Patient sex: M
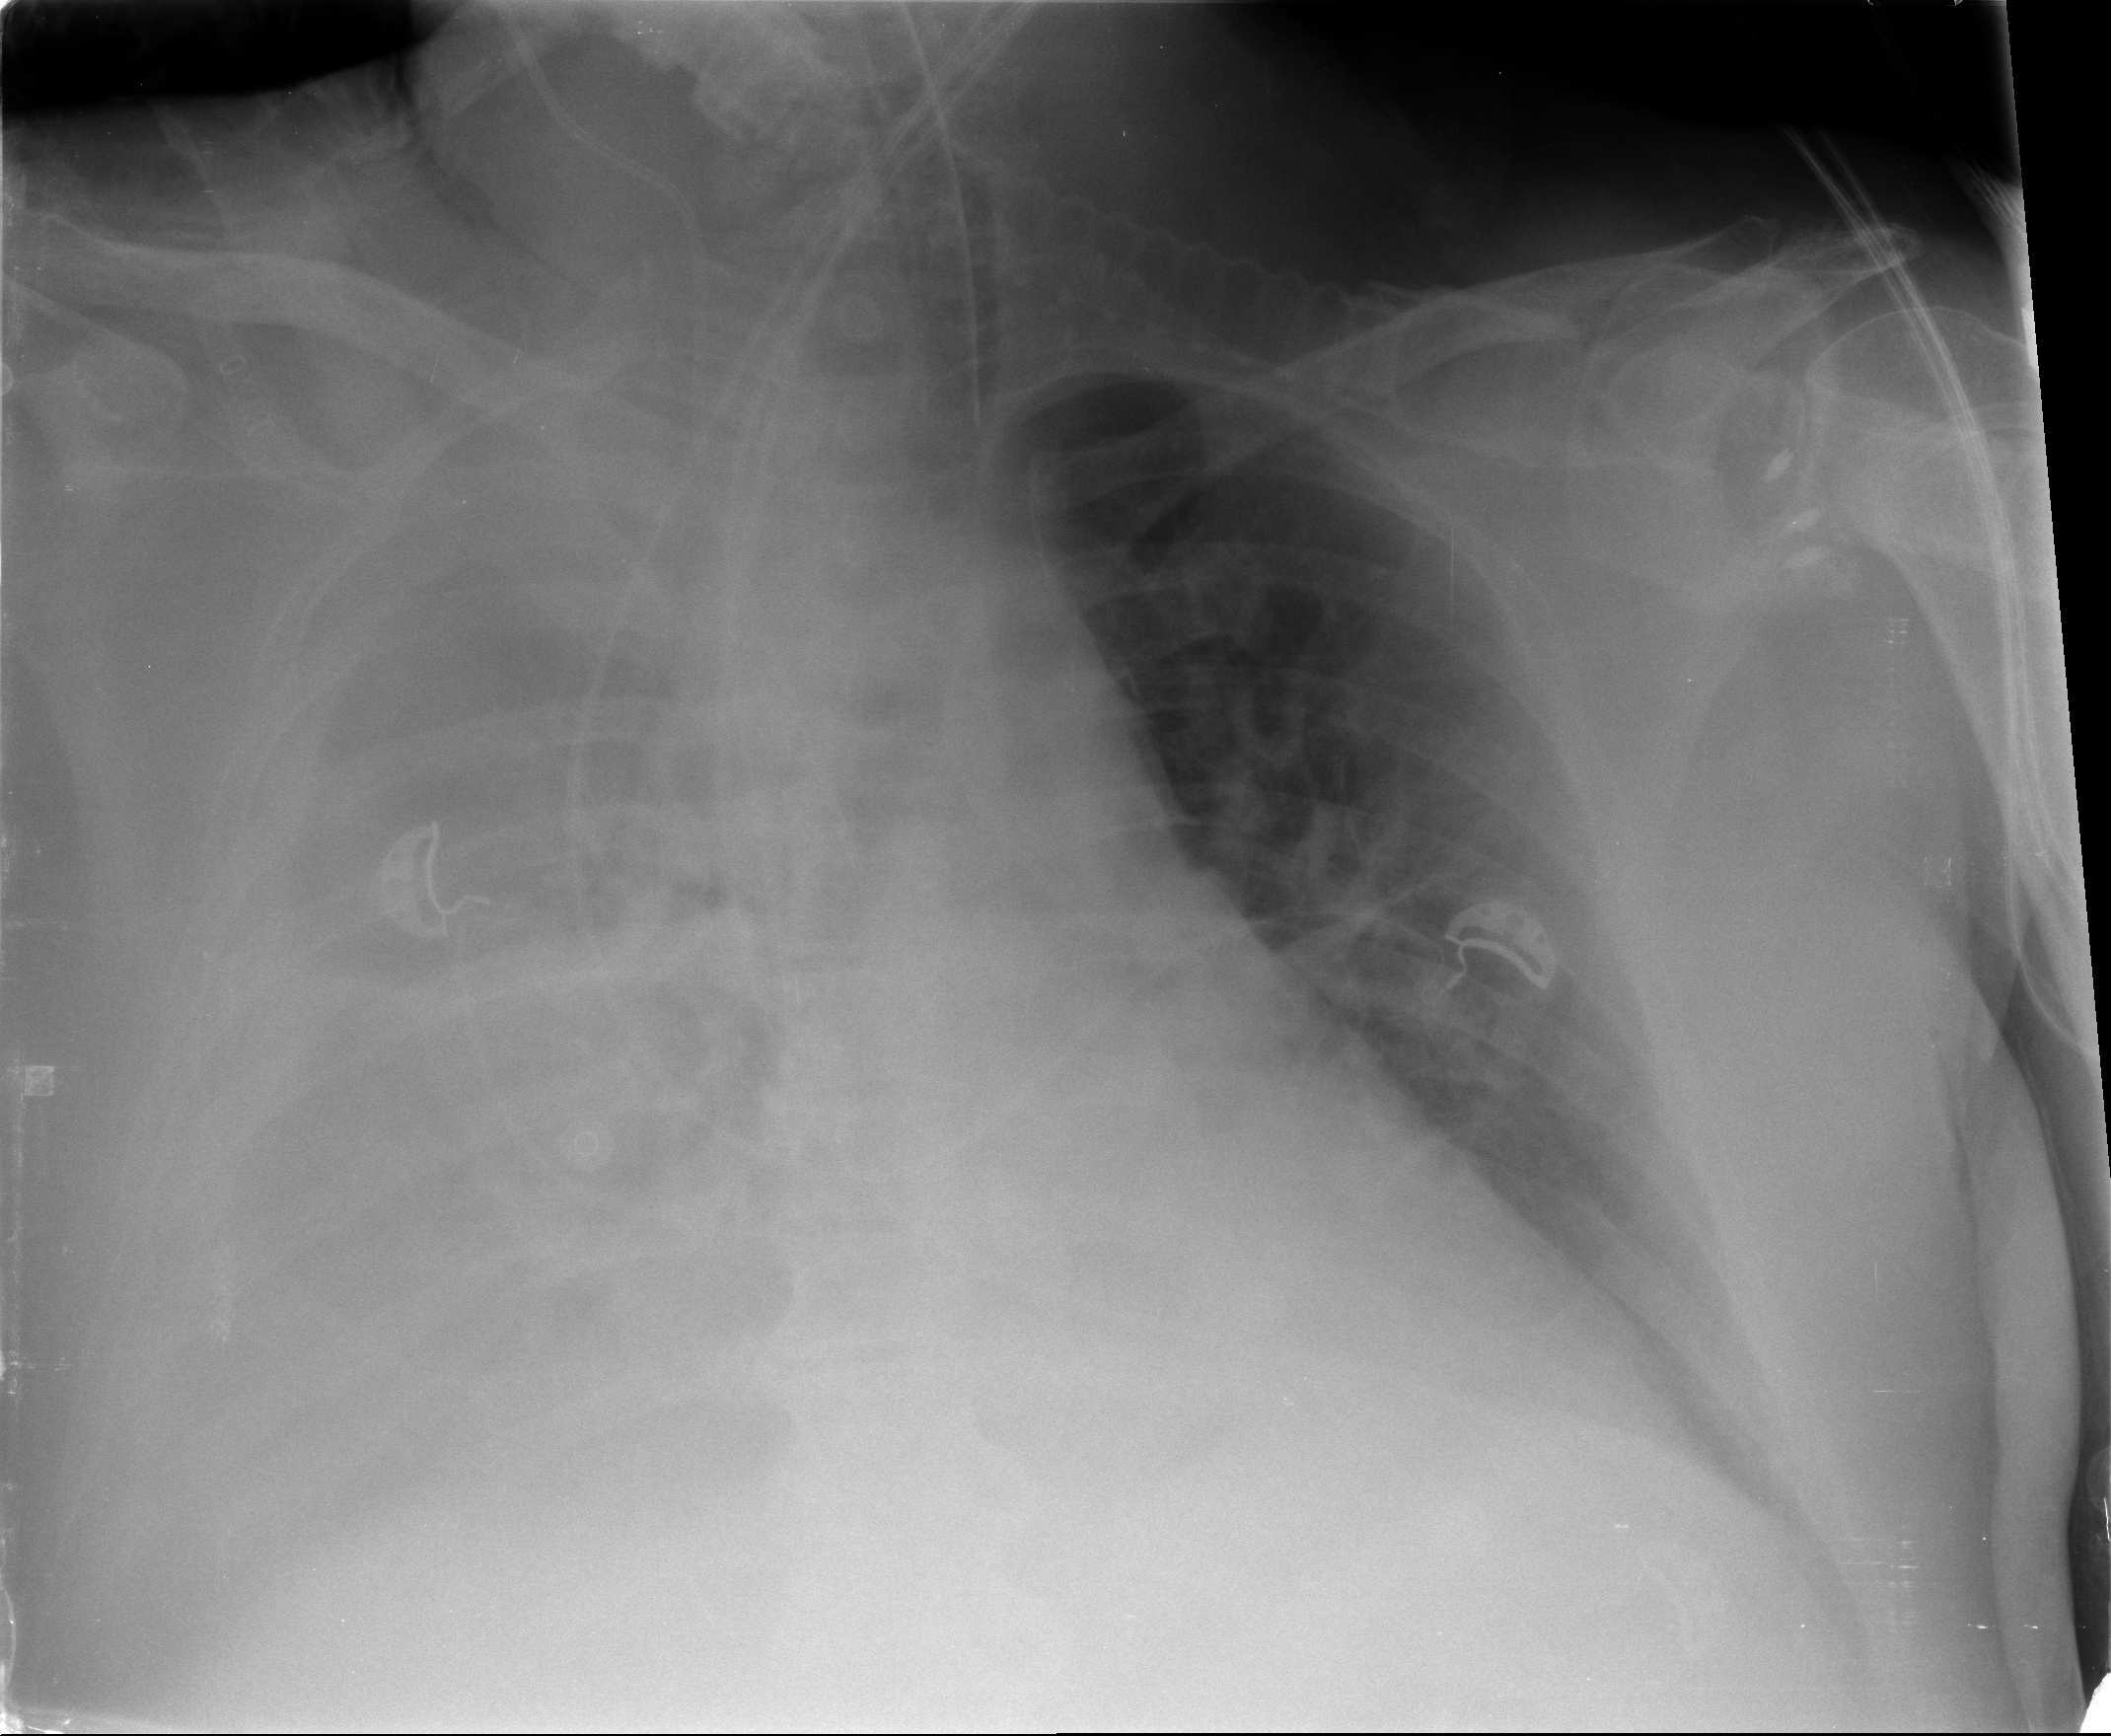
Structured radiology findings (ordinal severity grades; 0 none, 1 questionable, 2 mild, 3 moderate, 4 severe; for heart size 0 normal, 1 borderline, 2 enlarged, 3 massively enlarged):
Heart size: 0
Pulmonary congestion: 0
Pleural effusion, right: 4
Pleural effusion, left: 2
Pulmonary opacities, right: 1
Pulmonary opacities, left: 0
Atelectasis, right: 3
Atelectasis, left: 0